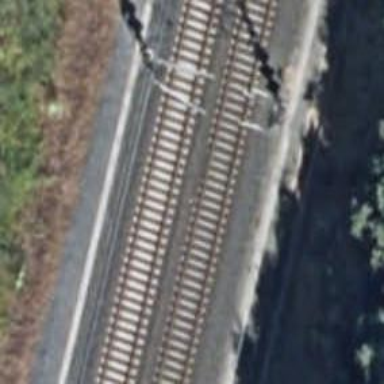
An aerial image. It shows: Railway with electrified contact lines.